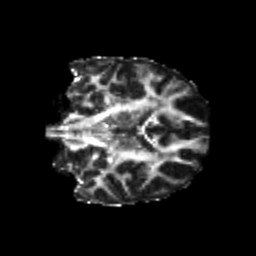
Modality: FA
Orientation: coronal
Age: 21
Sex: female
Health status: healthy
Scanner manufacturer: philips
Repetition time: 7.393 s
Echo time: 0.08599 s